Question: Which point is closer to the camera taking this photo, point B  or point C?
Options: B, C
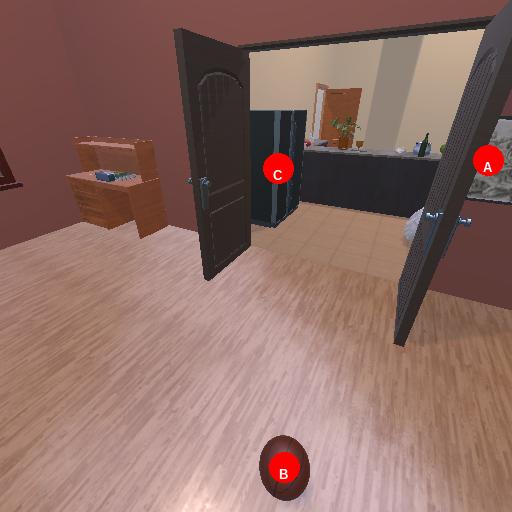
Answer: B